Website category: game
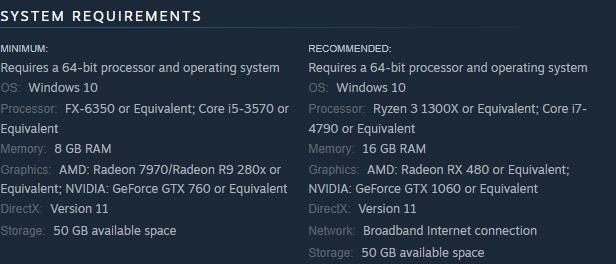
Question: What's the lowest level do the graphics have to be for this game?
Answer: AMD: Radeon 7970/Radeon R9 280x or Equivalent; NVIDIA: GeForce GTX 760 or Equivalent

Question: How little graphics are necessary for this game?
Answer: AMD: Radeon 7970/Radeon R9 280x or Equivalent; NVIDIA: GeForce GTX 760 or Equivalent

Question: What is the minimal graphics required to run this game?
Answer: AMD: Radeon 7970/Radeon R9 280x or Equivalent; NVIDIA: GeForce GTX 760 or Equivalent

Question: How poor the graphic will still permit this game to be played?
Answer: AMD: Radeon 7970/Radeon R9 280x or Equivalent; NVIDIA: GeForce GTX 760 or Equivalent

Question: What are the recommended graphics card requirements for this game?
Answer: AMD: Radeon RX 480 or Equivalent; NVIDIA: GeForce GTX 1060 or Equivalent

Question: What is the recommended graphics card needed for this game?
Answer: AMD: Radeon RX 480 or Equivalent; NVIDIA: GeForce GTX 1060 or Equivalent

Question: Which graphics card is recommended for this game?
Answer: AMD: Radeon RX 480 or Equivalent; NVIDIA: GeForce GTX 1060 or Equivalent

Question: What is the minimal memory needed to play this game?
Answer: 8 GB RAM

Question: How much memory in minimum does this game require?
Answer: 8 GB RAM

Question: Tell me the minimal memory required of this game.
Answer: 8 GB RAM

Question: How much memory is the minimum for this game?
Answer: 8 GB RAM

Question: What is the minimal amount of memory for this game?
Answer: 8 GB RAM

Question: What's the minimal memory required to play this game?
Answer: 8 GB RAM

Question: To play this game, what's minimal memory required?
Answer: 8 GB RAM

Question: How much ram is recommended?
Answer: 16 GB RAM

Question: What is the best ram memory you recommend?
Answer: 16 GB RAM

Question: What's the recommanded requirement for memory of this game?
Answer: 16 GB RAM

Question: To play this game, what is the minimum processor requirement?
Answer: FX-6350 or Equivalent; Core i5-3570 or Equivalent

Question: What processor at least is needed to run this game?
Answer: FX-6350 or Equivalent; Core i5-3570 or Equivalent

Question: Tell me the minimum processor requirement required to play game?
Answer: FX-6350 or Equivalent; Core i5-3570 or Equivalent

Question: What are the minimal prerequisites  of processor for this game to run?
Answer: FX-6350 or Equivalent; Core i5-3570 or Equivalent

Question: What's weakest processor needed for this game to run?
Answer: FX-6350 or Equivalent; Core i5-3570 or Equivalent

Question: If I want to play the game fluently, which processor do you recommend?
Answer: Ryzen 3 1300X or Equivalent; Core i7-4790 or Equivalent

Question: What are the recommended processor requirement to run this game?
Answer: Ryzen 3 1300X or Equivalent; Core i7-4790 or Equivalent

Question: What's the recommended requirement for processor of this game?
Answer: Ryzen 3 1300X or Equivalent; Core i7-4790 or Equivalent

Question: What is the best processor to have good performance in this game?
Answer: Ryzen 3 1300X or Equivalent; Core i7-4790 or Equivalent

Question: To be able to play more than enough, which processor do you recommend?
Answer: Ryzen 3 1300X or Equivalent; Core i7-4790 or Equivalent